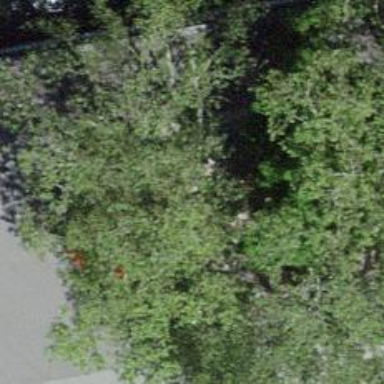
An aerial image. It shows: Urban tree with broadleaved leaves.